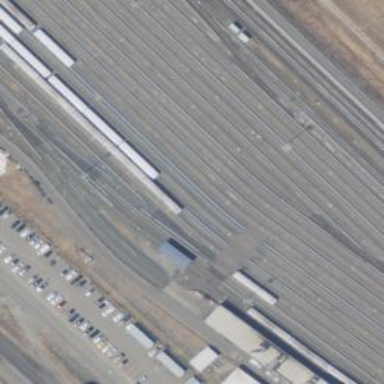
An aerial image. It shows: Electrified rail service yard.